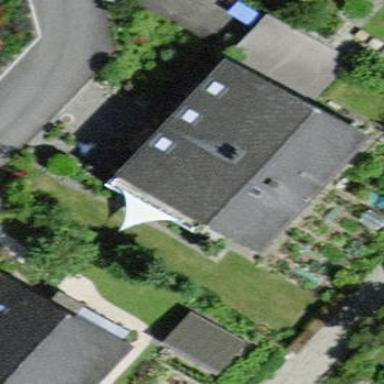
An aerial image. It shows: Simple and straightforward house.